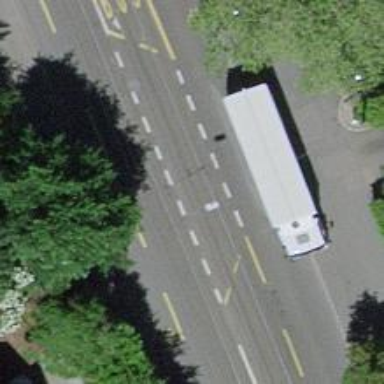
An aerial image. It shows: Tram level crossing on the railway.